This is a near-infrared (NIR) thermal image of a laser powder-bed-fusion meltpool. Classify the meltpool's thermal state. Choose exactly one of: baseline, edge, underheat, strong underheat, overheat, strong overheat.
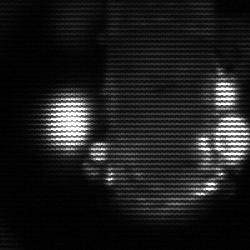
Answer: strong underheat